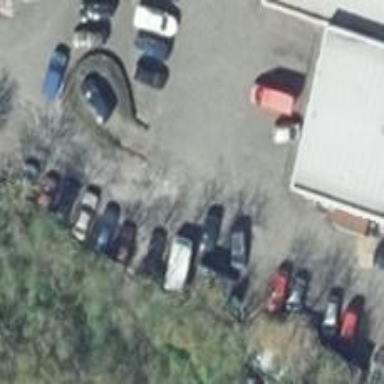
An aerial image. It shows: Driveway.